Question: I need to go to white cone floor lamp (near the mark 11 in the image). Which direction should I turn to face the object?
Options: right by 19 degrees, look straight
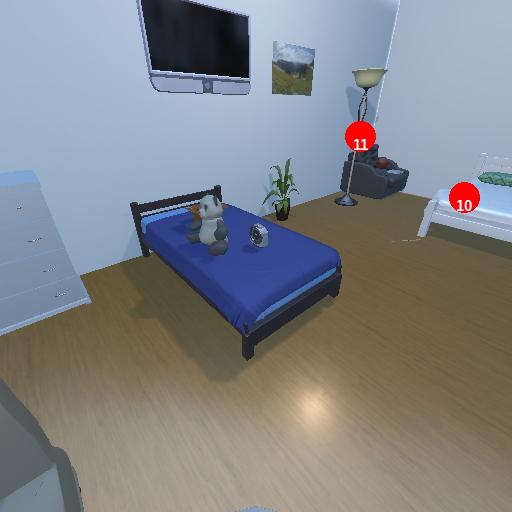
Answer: right by 19 degrees